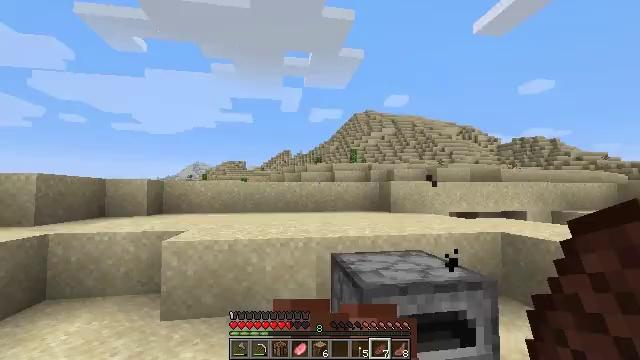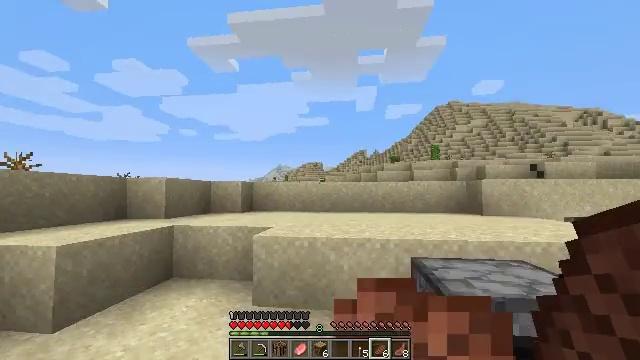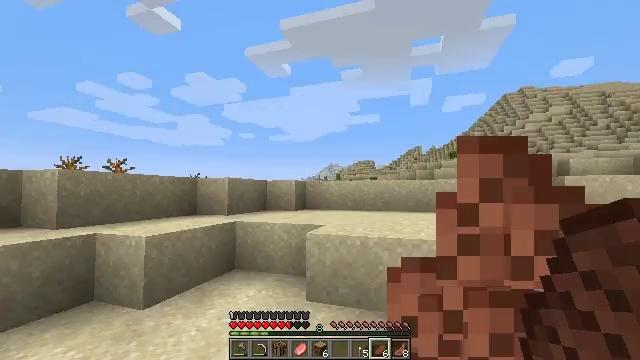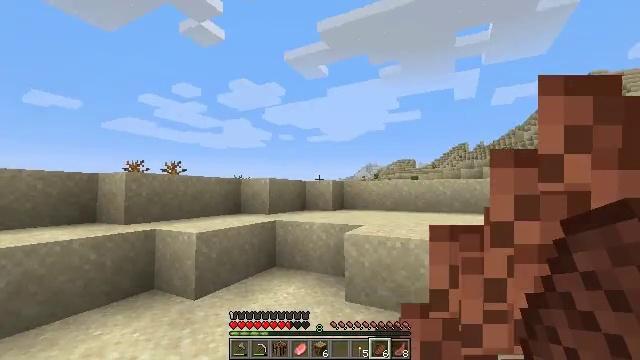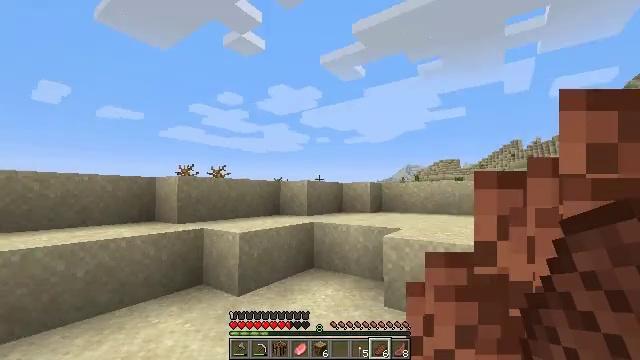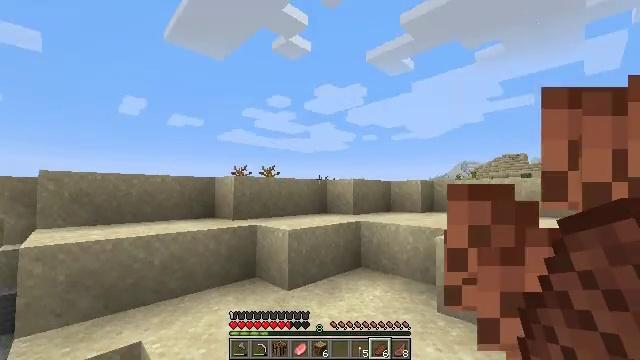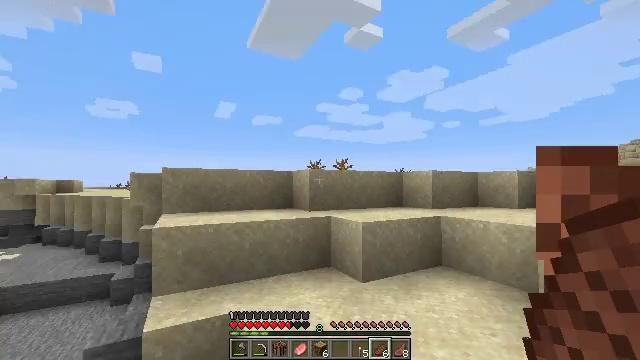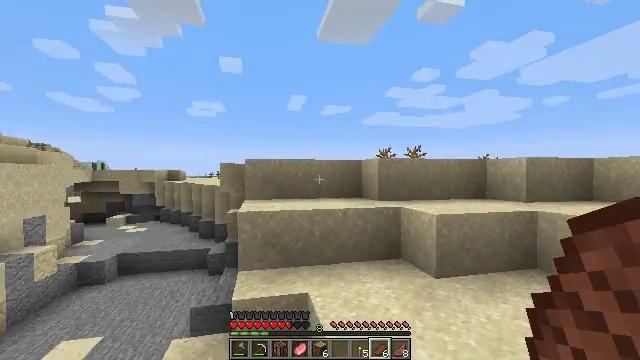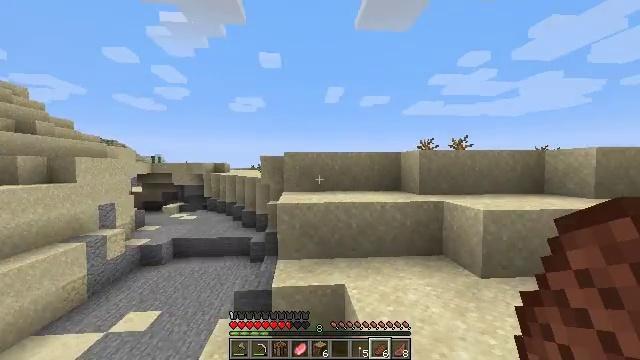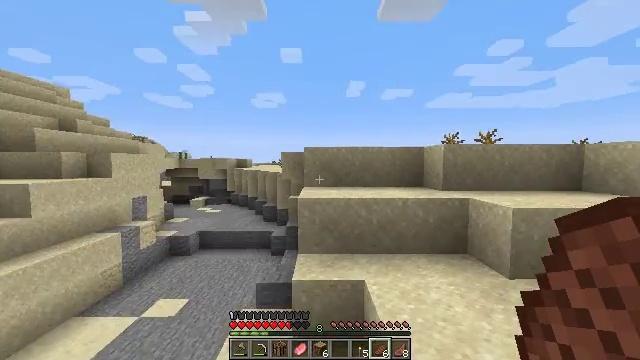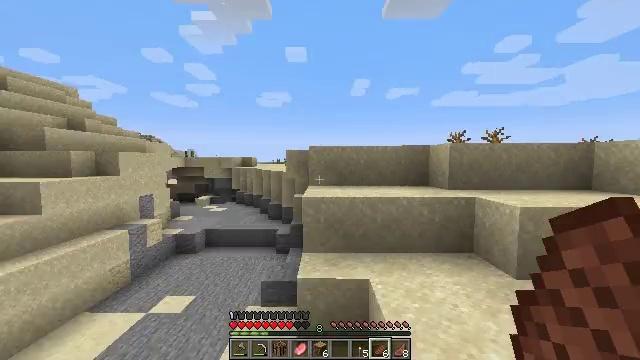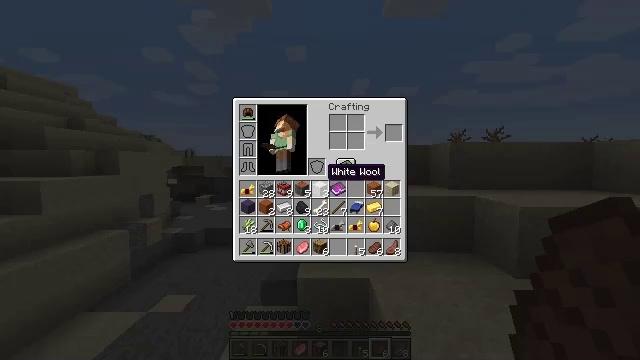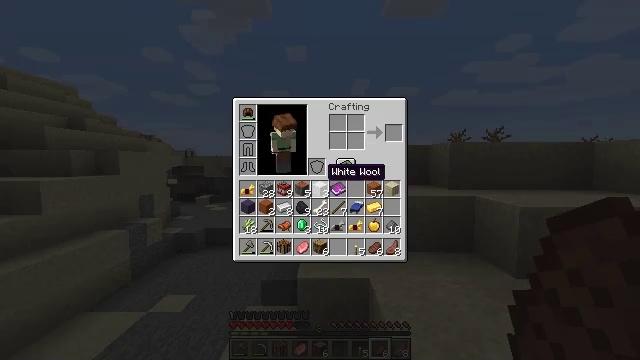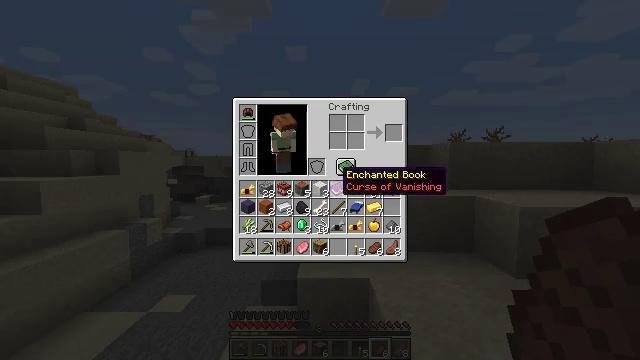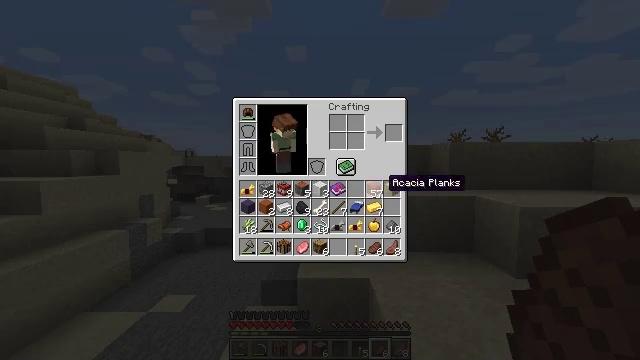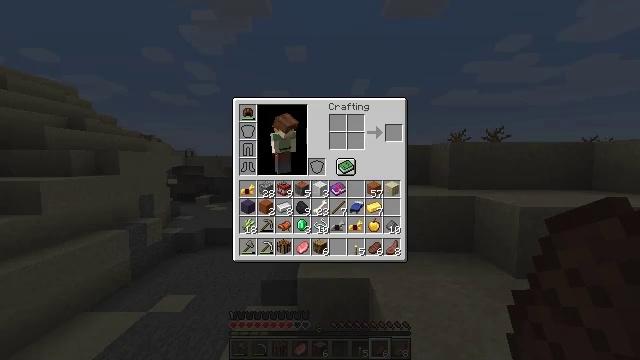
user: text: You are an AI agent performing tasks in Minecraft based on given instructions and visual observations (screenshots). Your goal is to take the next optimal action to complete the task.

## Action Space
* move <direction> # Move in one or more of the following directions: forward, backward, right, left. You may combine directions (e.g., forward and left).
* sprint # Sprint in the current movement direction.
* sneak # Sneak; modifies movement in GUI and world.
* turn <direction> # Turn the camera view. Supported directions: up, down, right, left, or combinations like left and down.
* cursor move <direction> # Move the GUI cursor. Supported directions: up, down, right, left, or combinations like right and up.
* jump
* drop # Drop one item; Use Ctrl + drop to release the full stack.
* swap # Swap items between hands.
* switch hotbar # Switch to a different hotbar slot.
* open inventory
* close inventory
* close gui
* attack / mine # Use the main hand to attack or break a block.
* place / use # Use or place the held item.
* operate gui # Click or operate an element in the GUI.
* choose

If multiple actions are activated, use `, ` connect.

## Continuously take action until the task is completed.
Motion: motion action
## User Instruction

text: Remove a orange terracotta from the inventory.
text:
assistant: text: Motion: turn left, use / place
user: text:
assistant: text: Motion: turn left, use / place
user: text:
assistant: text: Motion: turn left, use / place
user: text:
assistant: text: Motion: turn left, use / place
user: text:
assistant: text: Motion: turn left
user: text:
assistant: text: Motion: turn left and down
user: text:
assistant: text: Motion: turn left and down
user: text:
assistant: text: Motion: turn left and down
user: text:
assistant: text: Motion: turn left and down
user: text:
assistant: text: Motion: turn left
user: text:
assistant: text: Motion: open inventory
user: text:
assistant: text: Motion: open inventory
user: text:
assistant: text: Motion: cursor move right, open inventory
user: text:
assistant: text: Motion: cursor move right and down
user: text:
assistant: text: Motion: cursor move right and down
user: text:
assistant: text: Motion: cursor move right
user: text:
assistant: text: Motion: cursor move right
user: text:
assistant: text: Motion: no_op
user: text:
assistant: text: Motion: cursor move left and up
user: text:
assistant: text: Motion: cursor move left
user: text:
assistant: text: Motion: cursor move left
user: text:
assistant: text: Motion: cursor move left
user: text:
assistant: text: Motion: no_op
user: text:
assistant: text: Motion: cursor move left and down
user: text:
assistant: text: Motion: no_op
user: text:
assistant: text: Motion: no_op
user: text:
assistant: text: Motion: no_op
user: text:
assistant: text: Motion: no_op
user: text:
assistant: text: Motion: no_op
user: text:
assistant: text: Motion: no_op